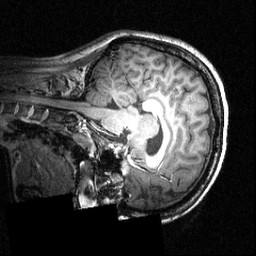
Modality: T1w
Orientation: sagittal
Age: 22
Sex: female
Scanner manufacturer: siemens
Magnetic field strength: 3.951 T
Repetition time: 1.5 s
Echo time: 0.00335 s